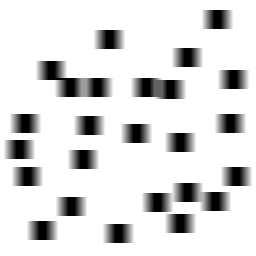
Squares: 25
Triangles: 0
Stars: 0
Total shapes: 25